Question: I used both RelativeLayout and Linearlayout to achieve this.(in the image)!
1. Using relative layout, I positioned the buttons with fixed width, and with marginLeft and marginRight. The problem is, if the device has bigger screen, the left, right margins don't expand much, also the button width is fixed. <RelativeLayout>
<!-- Row1 -->
<Button1
alignParentTop = "true"
marginLeft = "5dip"
marginRight="5dip"
width="80dip"/>
<button2
alignParentTop ="true"
center="@id/Button1"
marginLeft = "5dip"
marginRight="5dip"
width="80dip" />
<button2
alignParentRight="true"
marginLeft = "5dip"
marginRight="5dip"
width="80dip"/>
<!-- Row2 -->
<Button3
below="button1"
marginLeft = "5dip"
marginRight="5dip"
width="80dip"/>
<Button4
below="button2"
marginLeft = "5dip"
marginRight="5dip"
width="80dip"/>
</RelativeLayout>
2. Using RelativeLayout parent, created 2 horizontal linearlayout with buttons. Now buttons have 0dip width with weight 1. However, I cannot create the 2nd row.
'''
<RelativeLayout>
<linearLayout orientation="horizontal">
<!-- Row1 -->
<Button1
width="0dip"
weight="1"/>
<button2
width="0dip"
weight="1"/>
<button2
width="0dip"
weight="1"/>
</linearLayout>
<!--Row2-->
<linearLayout orientation="horizontal">
Couldn't using this approach
</linearLayout>
</RelativeLayout>
'''
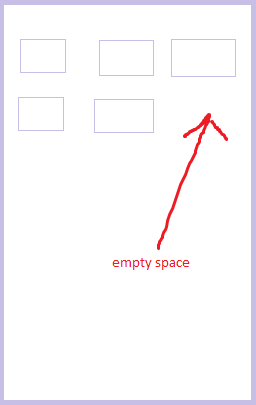
Answer: You can certainly use <URL> as others have suggested, but if you want to modify your LinearLayout solution, you can achieve this with only minor changes. Something like this:
'''
<LinearLayout android:orientation="vertical">
<!-- Row1 -->
<LinearLayout android:orientation="horizontal">
<Button
android:layout_width="0dip"
android:layout_weight="1"/>
<Button
android:layout_width="0dip"
android:layout_weight="1"/>
<Button
android:layout_width="0dip"
android:layout_weight="1"/>
</LinearLayout>
<!-- Row2 -->
<LinearLayout android:orientation="horizontal" android:weightSum="3">
<Button
android:layout_width="0dip"
android:layout_weight="1"/>
<Button
android:layout_width="0dip"
android:layout_weight="1"/>
</LinearLayout>
</LinearLayout>
'''
Note that the second row's 'weightSum' adds up to 3, but each button only has weight 1.